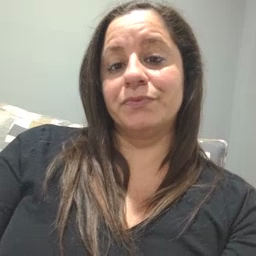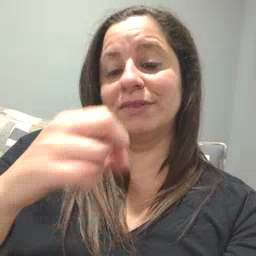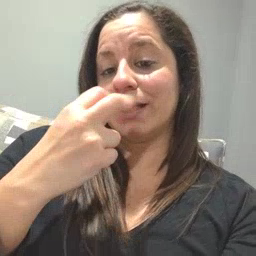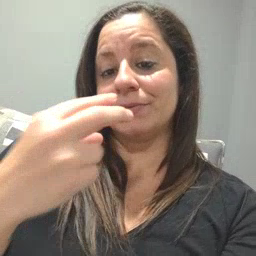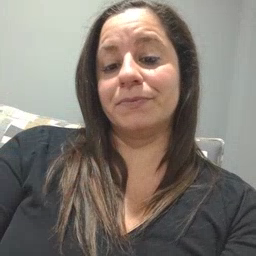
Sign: snack